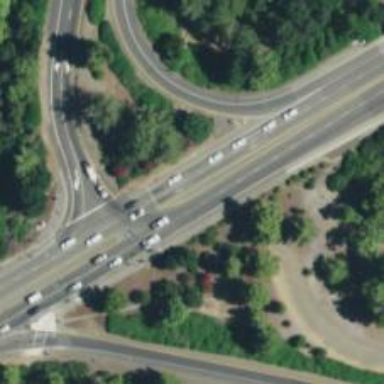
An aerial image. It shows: Trunk highway.